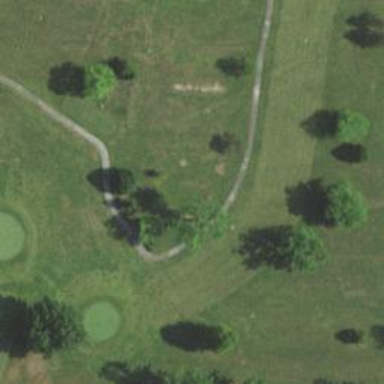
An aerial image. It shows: Golf hole.